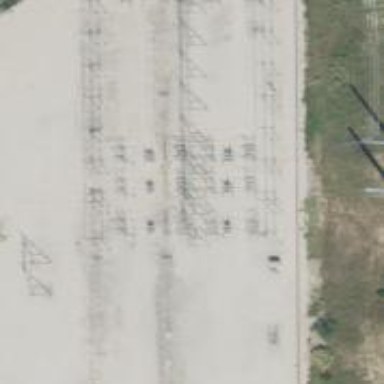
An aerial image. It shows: Switch used for power control.